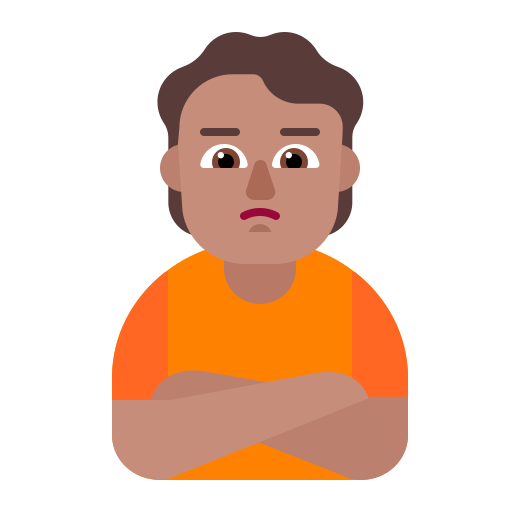
person pouting flat